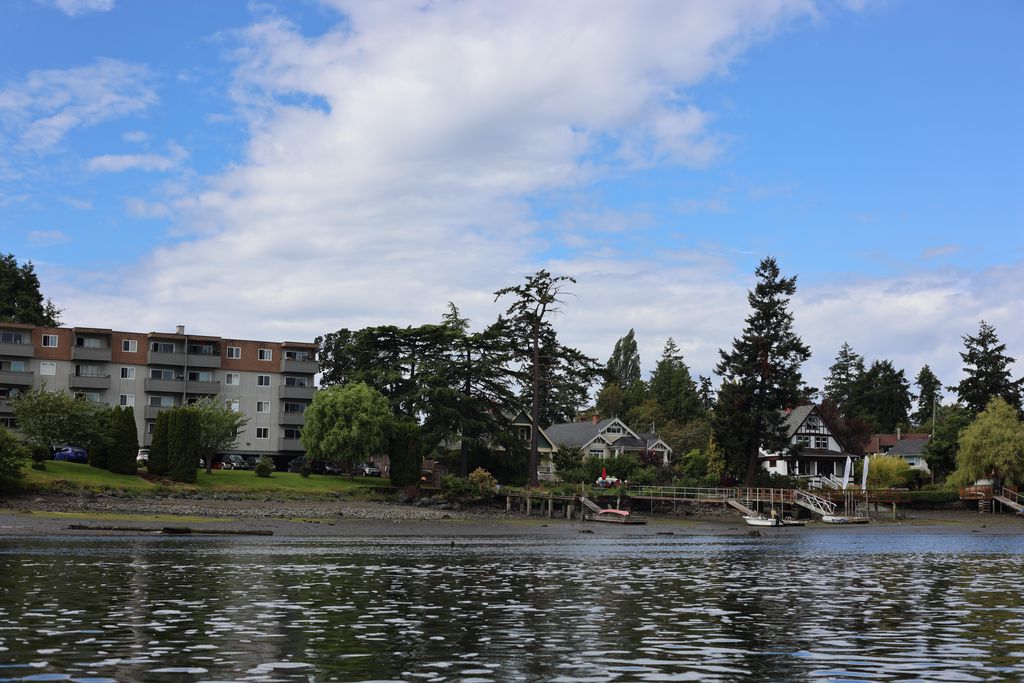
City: victoria